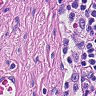
Metastatic tissue present: no